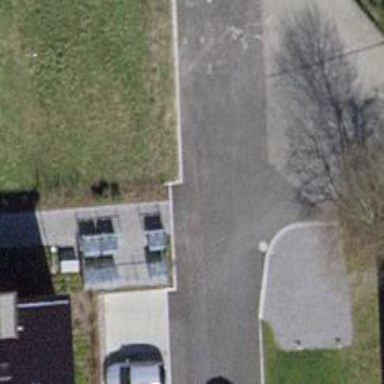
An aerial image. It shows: Turning circle on the road.